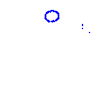
Particle: pion